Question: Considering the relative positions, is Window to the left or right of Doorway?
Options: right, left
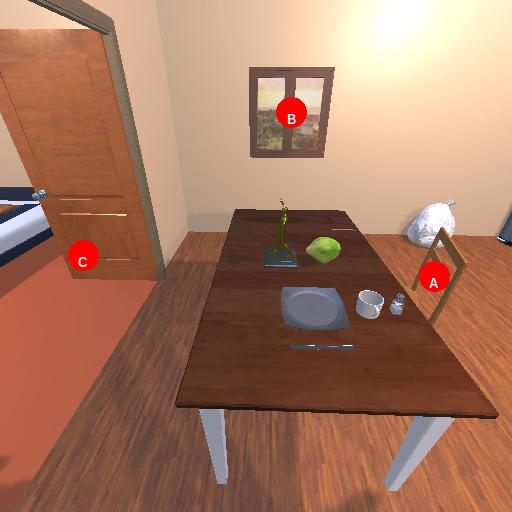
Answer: right